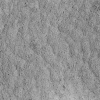
Atmospheric dust classification: not_dusty